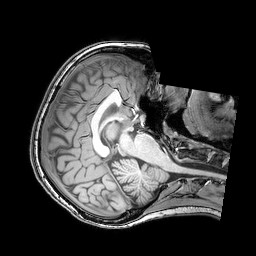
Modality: T1w
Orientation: axial